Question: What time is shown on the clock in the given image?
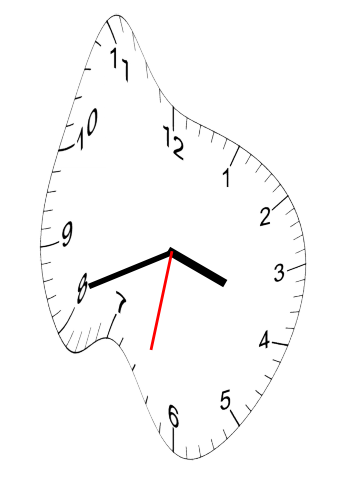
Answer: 03:41:32